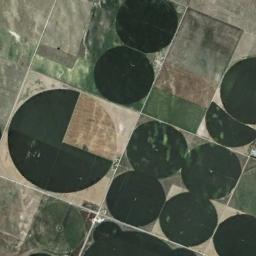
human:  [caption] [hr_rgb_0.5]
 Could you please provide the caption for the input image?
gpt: There are some green circle farmland and square farmland .

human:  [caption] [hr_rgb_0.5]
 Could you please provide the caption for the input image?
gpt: The round field is in the square .

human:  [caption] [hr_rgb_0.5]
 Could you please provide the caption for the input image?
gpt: More than ten neatly arranged green circular farmlands with incomplete gardens and semicircles .

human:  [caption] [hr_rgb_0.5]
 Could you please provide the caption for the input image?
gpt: Several dark green circular or fan-shaped farmlands are surrounded by some square farmlands .

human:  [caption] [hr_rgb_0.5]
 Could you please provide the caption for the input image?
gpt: There are some cultivated circular farmlands arranged neatly .